Interaction volume radius: 5 \u00c5
Interaction volume height: 10 \u00c5
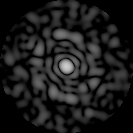
Disorder parameter: 0.8714